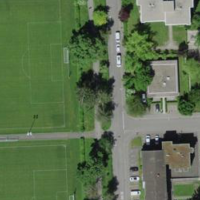
EUNIS habitat code: 53
Species observed at this site:
Parus major
Turdus viscivorus